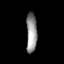
Tissue: prostate
Cell type: T cells
Senescence score: 0.3489
Nuclear area (px): 416
Mean DAPI intensity: 146.625